Question: I have a formPanel with a column layout. It works perfectly as long as there are visible fields in every column.
I tried adding in hidden fields to provide space for the parts of the column where I need it but it's displaying very strangely. I did try changing to adding in textFields and hiding them but it was not keepingany space at all.
The screenshot below shows what I mean. There is a hidden field at the end of the 1st row at column 3 and at the bottom of the column 1 and 3 but the layout doesn't show that.
The hidden fields have been implemented as (with unique id/name values):
'''
{
id:'my_field_id',
name: 'my_field_name',
xtype: 'hidden'
}
'''
And my formpanel columns have been configured similar to:
'''
id: 'myForm'
,title: 'Search Form'
,frame:true
,waitMessage: 'Please wait.'
,initComponent: function() {
var config = {
items: [{
layout:'table',
items:[{
//columnWidth:.25,
layout: 'form',
items: [{
xtype: 'datefield',
fieldLabel: "From Date",
id: 'date1'
},
{
xtype:'combo',
id: 'fieldSelecCmb1',
hiddenName: 'ddi_country',
anchor:'98%',
store: fieldStore,
displayField: 'name',
valueField: 'alpha2code',
selectOnFocus: true,
mode: 'local',
typeAhead: true,
editable: false,
triggerAction: 'all',
value: 'emp_id',
listeners:{
select: {
fn:function(combo, value){
myStore.load({params:{ddi_country: this.value}});
}
}
}
},
{
id:'my_field',
name: 'my_field',
xtype: 'hidden'
}
]
},
'''

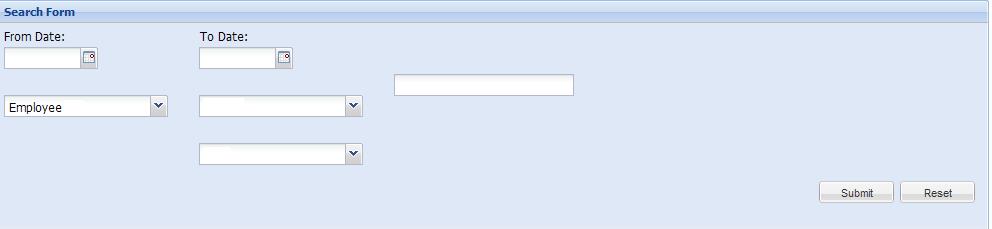
Answer: had the same problem .. we defined a component
'''
Ext.define('NCEN.extended.columnSpacer', {
extend: 'Ext.form.field.Display',
alias: 'widget.columnSpacer',
value: ' '
});
'''
and just use it like
'''
xtype: 'columnSpacer'
'''